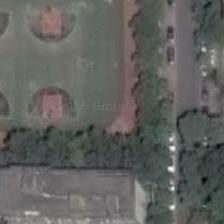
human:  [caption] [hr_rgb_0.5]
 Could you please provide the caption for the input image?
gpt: two basketball fields is semi-surrounded by many green trees and several buildings .

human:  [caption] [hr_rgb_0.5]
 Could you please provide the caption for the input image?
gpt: the small area made up of two basketball courts is close to buildings and treelined street .

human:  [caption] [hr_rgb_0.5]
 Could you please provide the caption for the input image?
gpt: two basketball fields are near several buildings and green trees .

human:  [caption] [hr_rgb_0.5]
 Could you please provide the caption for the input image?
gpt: two basketball fields are semisurrounded by some green plants and several buildings .

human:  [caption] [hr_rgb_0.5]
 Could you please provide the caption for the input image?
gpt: two basketball fields are semisurrounded by some green plants and several buildings .